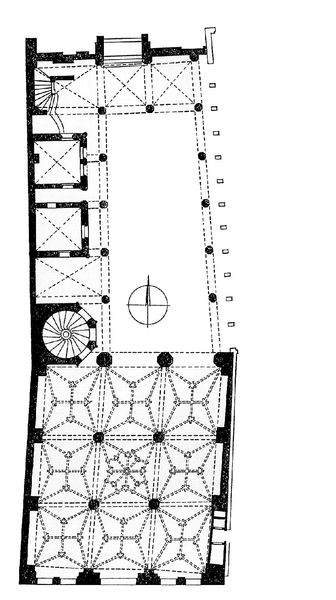
Titel: Nürnberg, Pellerhaus
Künstler: Jakob d.Ä. Wolff
Standort: Nürnberg, Egidienplatz 23 (EU - D - B)
Schlagwörter: flügel, weiß, fenster, raum, schwarz, skizze, stützen, säulen, tür, zeichnung, zimmer, gebäude, haus, schloss, wand, architektur, norden, front, turm, fassade, türen, mauer, linien, hof, treppe, treppen, striche, arkade, innenhof, loggia, gewölbe, burg, palast, räume, kreuzgewölbe, plan, wendeltreppe, schief, wendel, bau, fesnter, säulengang, grundriss, arcaden, treppenturm, erdgeschoss, aufmass, lage, sterngewölbe, windrose, netzgewölbe, kompass, nordpfeil, steben, treßße